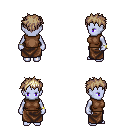
a pixel art fantasy rpg character, female body template, dark elf, purple skin, brown sleeveless shirt, robe skirt, white blonde bedhead hairstyle, bracelets, four views (front, back, left, right), 2x2 character sprite sheet, small pixel art, hard edges, no anti-aliasing